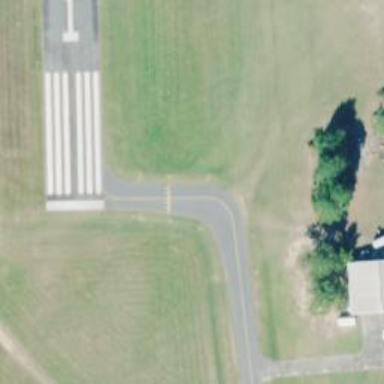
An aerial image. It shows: View of taxiway at the airport.